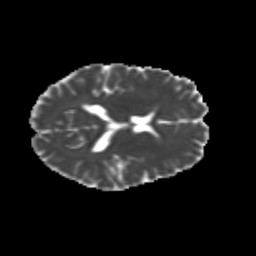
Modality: MD
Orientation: axial
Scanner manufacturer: siemens
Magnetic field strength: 3 T
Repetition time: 9.2 s
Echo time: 0.084 s